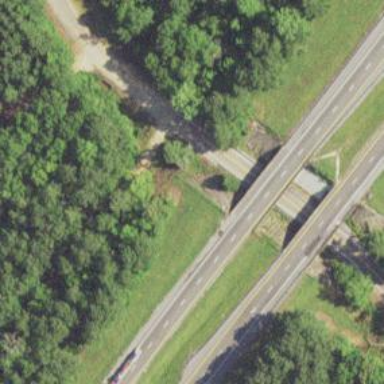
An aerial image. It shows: Viaduct bridge on motorway.